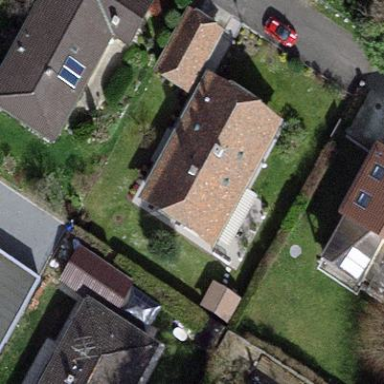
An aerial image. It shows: Garden enclosed by fence.